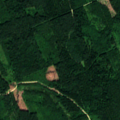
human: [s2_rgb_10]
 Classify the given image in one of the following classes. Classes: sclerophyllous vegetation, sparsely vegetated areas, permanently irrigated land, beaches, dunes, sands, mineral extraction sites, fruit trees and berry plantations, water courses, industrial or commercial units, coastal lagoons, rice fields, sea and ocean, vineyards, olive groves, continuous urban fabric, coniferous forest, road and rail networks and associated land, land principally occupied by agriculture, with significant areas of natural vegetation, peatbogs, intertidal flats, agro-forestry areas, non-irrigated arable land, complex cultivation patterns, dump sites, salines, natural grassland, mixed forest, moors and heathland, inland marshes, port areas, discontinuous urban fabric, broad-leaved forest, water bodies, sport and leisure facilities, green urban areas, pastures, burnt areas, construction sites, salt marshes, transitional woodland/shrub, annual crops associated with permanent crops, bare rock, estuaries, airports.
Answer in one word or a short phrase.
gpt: mixed forest, transitional woodland/shrub